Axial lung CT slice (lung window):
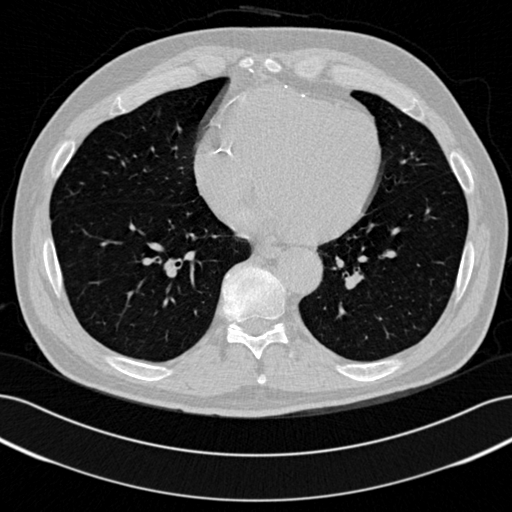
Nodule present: no